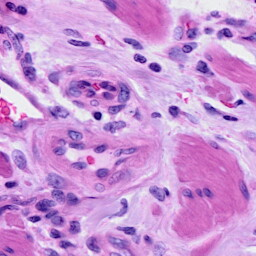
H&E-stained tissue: Ovarian